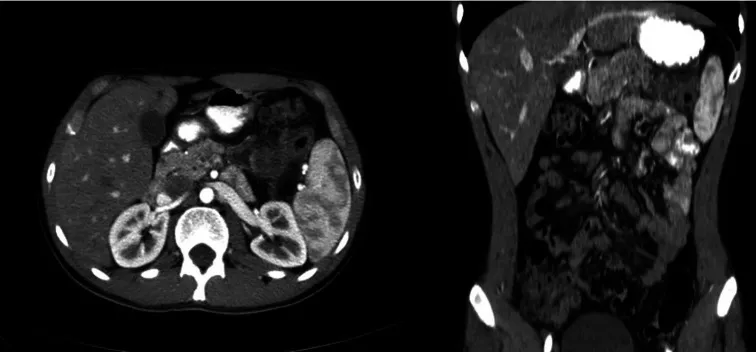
CT scan (axial and coronal) cuts showing lobulated hypo-dense lesion in the pancreatic tail, measuring 3 cm x 2.5 cm with minimal rim enhancement contains at least three cysts, the largest measuring 1.5 cm with stranding of the adjacent mesenteric fat.
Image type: radiology (ct)